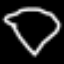
Label: diamond